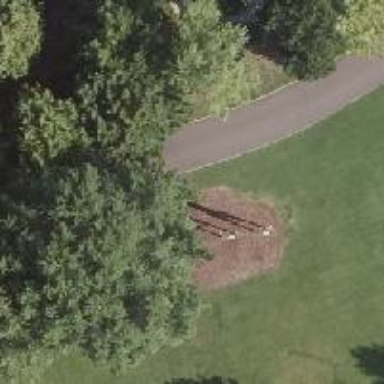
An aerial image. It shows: Playground with swings.